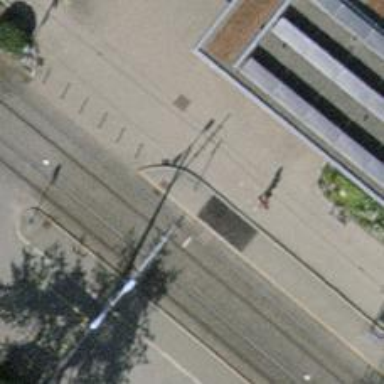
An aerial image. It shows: Platform for public transport and railway.